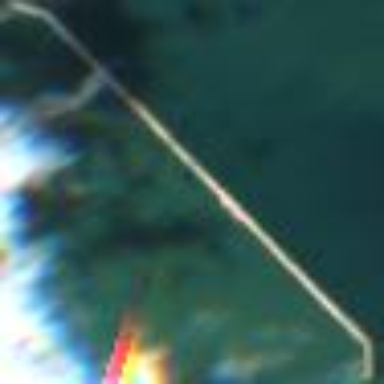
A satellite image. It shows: Breakwater structure.